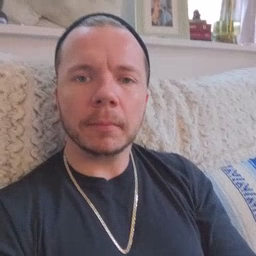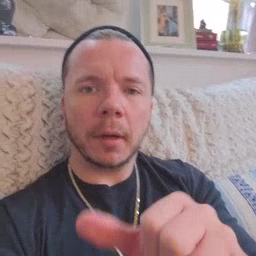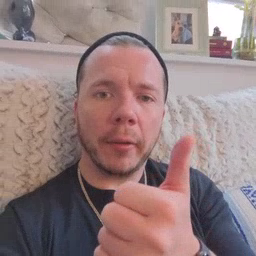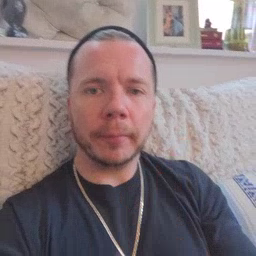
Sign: another